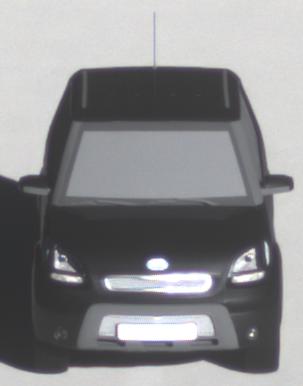
Make: KIA
Model: Soul 1.6
Detailed model: Soul (AM)
Model produced from: 2009/02
Model produced until: 2009/11
Doors: 5
Color: black
Road condition: dry road
Daytime: morning or afternoon
Contrast: high contrast